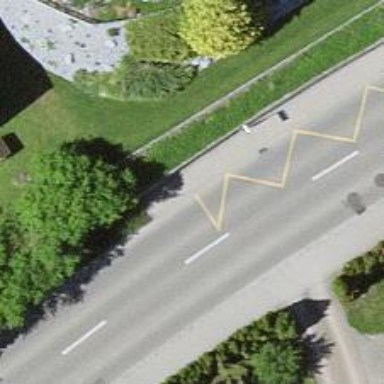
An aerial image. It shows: Platform for public transport on the road.